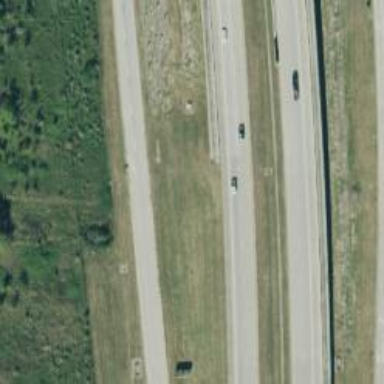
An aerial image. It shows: Motorway.